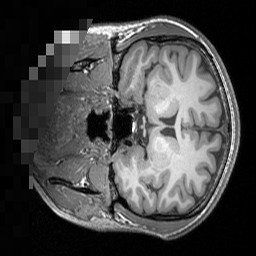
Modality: T1w
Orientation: coronal
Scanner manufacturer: siemens
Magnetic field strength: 3 T
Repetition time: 1.5 s
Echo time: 0.00291 s